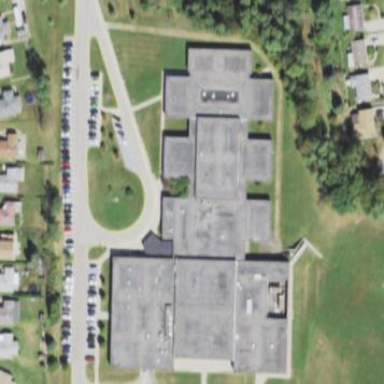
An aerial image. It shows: School building.